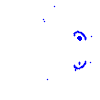
Particle: pion